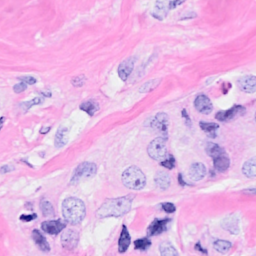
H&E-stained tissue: Breast